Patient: sex M, age 36
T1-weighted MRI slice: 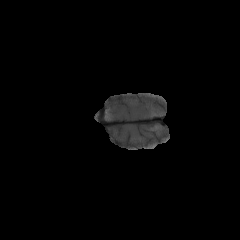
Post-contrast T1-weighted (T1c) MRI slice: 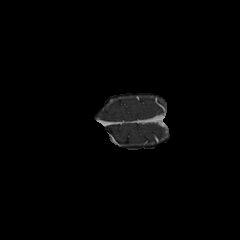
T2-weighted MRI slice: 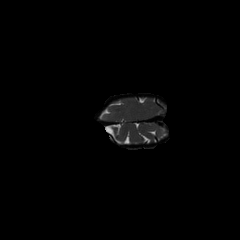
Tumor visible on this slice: no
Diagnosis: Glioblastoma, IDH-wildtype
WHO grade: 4